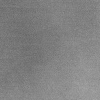
Atmospheric dust classification: dusty